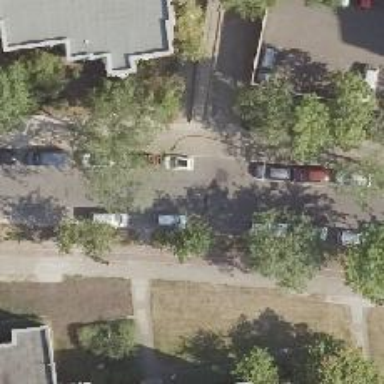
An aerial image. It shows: Residential road with asphalt surface and separate sidewalk. There is track cycleway on the right and parallel on-street parking lanes on both sides.